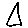
Label: triangle